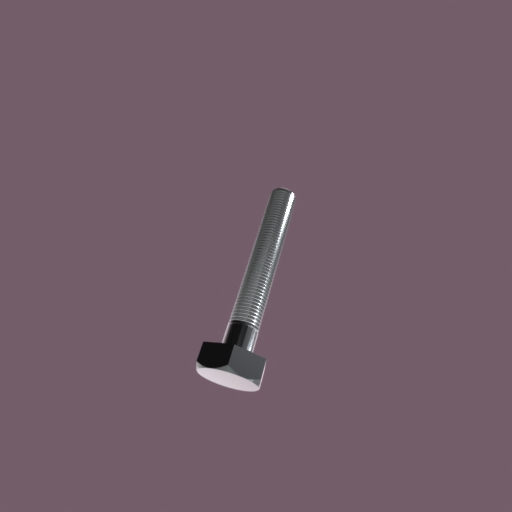
Label: bolt